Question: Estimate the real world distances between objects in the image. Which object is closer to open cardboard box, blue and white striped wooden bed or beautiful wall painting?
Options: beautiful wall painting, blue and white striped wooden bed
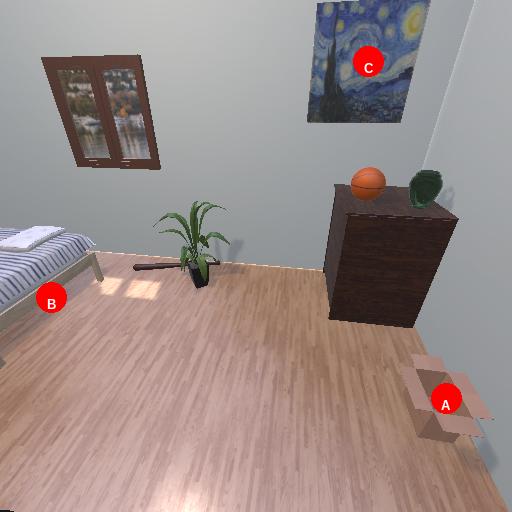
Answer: beautiful wall painting